The picture encodes a bearing's raw vibration samples as pixel intensities in a 2-D grid. Diagnose the bearing from this image, choosing from: normal, inner_race, outer_race, ball.
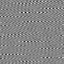
Answer: outer_race